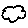
Label: cloud